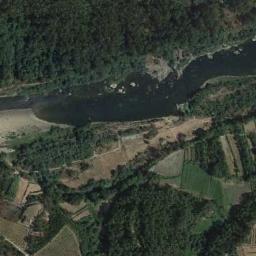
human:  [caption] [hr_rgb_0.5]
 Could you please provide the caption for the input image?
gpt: The deep blue river goes through the forest and some fields are next to the river .

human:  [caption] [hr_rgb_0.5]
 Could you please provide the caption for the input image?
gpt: The river goes through bare farmland and trees .

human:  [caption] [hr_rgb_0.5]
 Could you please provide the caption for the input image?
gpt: There are many trees around the river .

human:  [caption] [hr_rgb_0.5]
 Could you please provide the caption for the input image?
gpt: A curvy turquoise river with small islands, Green and tan mixed ground on both sides of the shore, Lush forests .

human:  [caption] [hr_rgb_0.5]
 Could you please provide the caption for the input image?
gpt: There are many green trees and farmlands near the river .